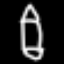
Label: pencil